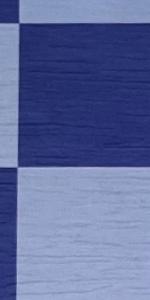
Label: Empty